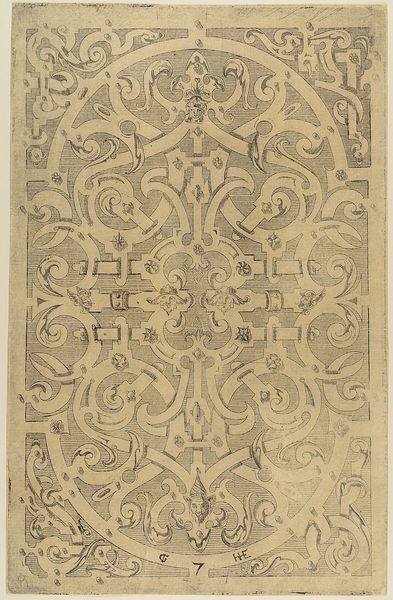
Titel: Füllung mit Schweifwerk, Blatt 7 aus der Folge: 'Schweyf Buoch. Coloniae : sumptibus ac formulis Iani Bussmacheri, anno salutis 1599'
Künstler: Hans Jakob Ebelmann
Standort: Hamburg
Institution: Museum für Kunst und Gewerbe Hamburg
Schlagwörter: weiß, schwarz, muster, ornament, gesichter, band, renaissance, papier, grafik, graphik, symmetrie, floral, ornamente, nagel, fotografie, photographie, symmetrisch, druck, druckgraphik, druckgrafik, schraffur, stich, ornamental, kunstgewerbe, vorlage, kupferstich, kunsthandwerk, fraktur, groteske, bandwerk, wasserzeichen, nut, reproduktionen, he, 1530, industriedesign, plattenrand, druckerzeugnisse, schweifwerk, ornamentstich, vorlageblätter, füllung, schweifwerkgroteske, labyrinthisch